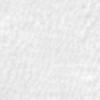
Label: no_change